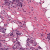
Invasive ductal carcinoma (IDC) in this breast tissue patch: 1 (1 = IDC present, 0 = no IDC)